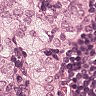
Metastatic tissue present: yes